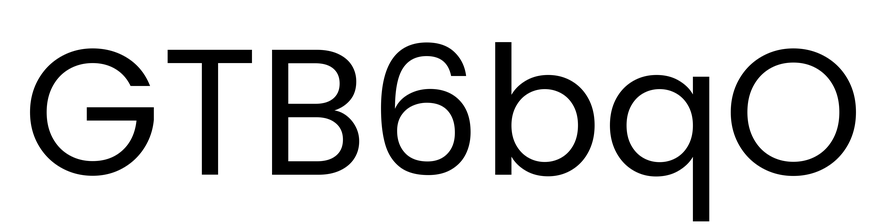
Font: Poppins-Regular